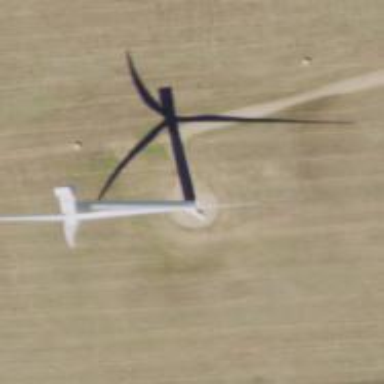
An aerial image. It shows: Wind generator powered by horizontal axis wind turbine.